Aerial crown-view tile of a tropical tree (Barro Colorado Island, Panama), acquired 20240813:
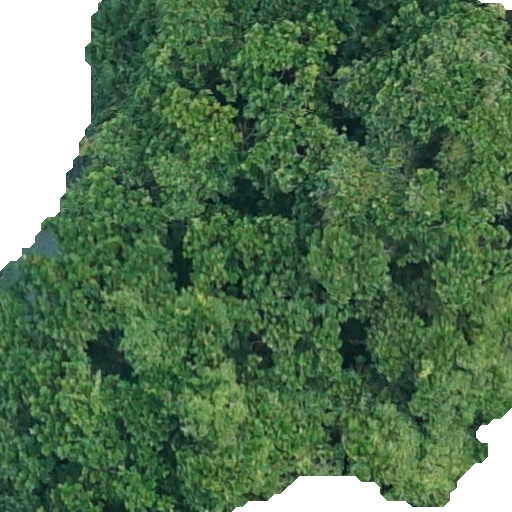
Species: Anacardium excelsum
GBIF accepted scientific name: Anacardium excelsum
Crown area: 415.62 m²